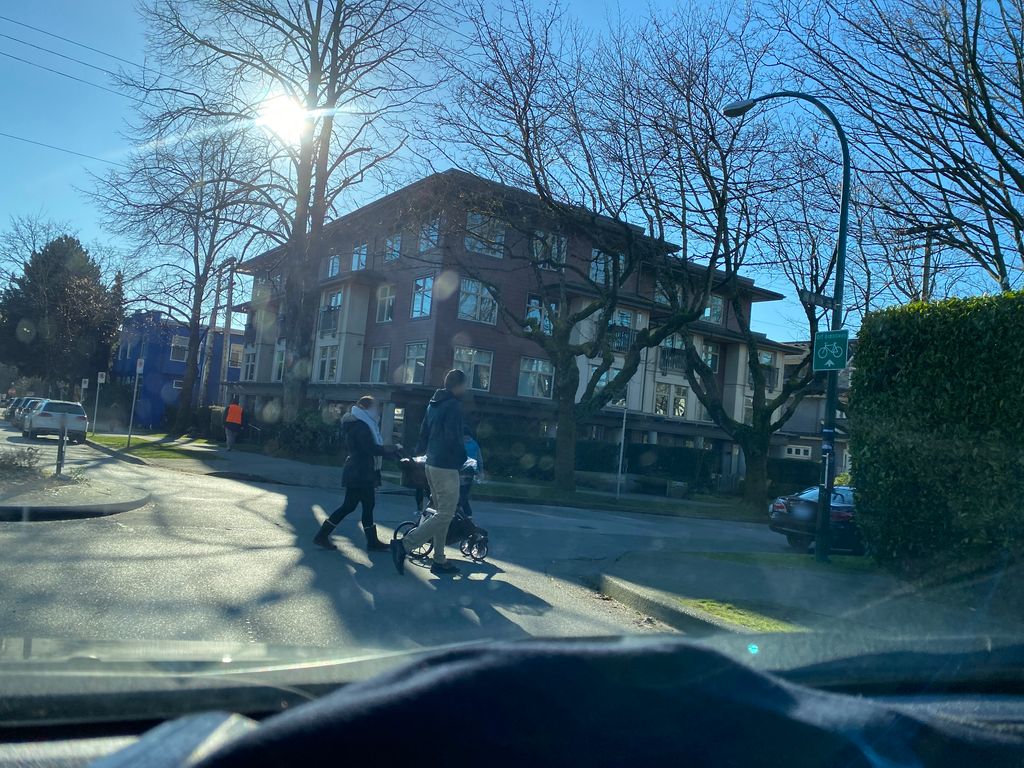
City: vancouver